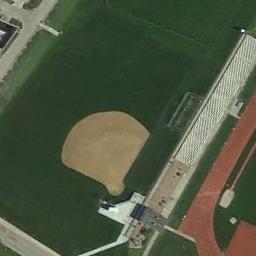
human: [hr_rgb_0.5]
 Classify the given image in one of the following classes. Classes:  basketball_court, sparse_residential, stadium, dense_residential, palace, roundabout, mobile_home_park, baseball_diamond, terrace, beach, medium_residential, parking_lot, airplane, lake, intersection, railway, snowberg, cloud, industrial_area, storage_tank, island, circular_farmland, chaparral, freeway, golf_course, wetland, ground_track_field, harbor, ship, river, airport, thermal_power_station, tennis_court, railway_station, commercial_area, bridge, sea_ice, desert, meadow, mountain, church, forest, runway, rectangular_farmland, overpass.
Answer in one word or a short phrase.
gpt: baseball_diamond